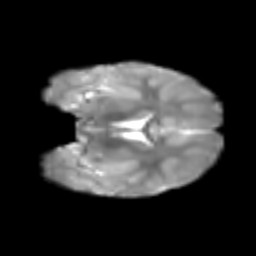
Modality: T2w
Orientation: coronal
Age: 6
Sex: male
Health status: healthy